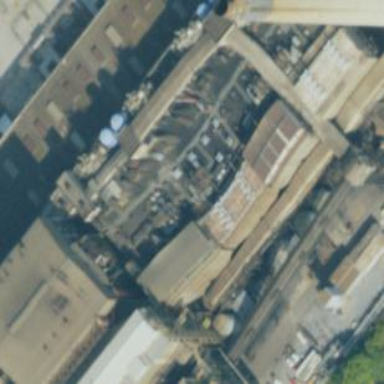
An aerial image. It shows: Power building.